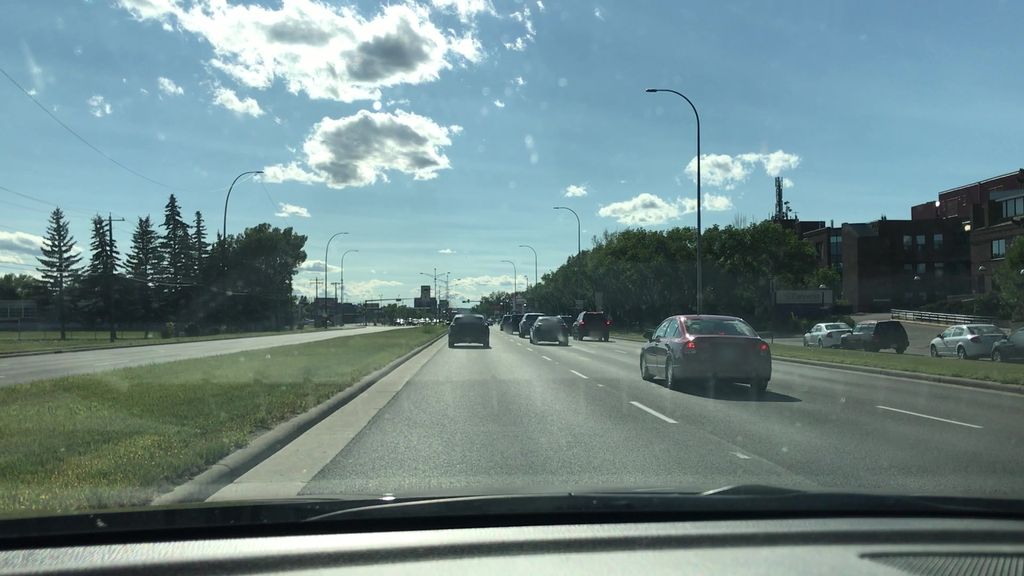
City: calgary